Question: I don't have much experience in SQL so I think this is not a dumb question.
I have 2 tables like this.

A .. G are the members of a hierarchy.
Now my requirement is as follows.
> I need to filter out the members which
has status = 0 from Members table.But, If the selected set contains
children which has a parent with
status = 0, Ignore the child and
select only the parent.
As an example, in the above case the set with 0 status = {B,C,D,E,F,G}
But C,D,E,F has status 0 parents.
So my result should be {B,G}
(i.e In database layer. I don't want to query into the data structures and then iterate. Can I write a single query for this?)
I will add some more examples if the question is confusing?
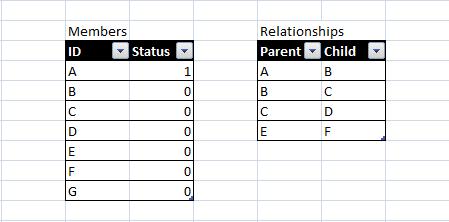
Answer: '''
select m.ID from Members m
left join Relations r on r.Child = m.Id
left join Members p on r.Parent = p.Id
where m1.Status = 0 and p.Status <> 0
'''
But i think there will be a recursive query.